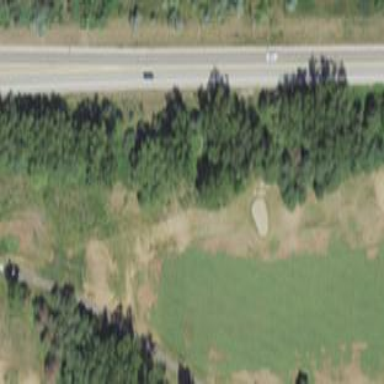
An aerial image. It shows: Area of rough grass used for golf.